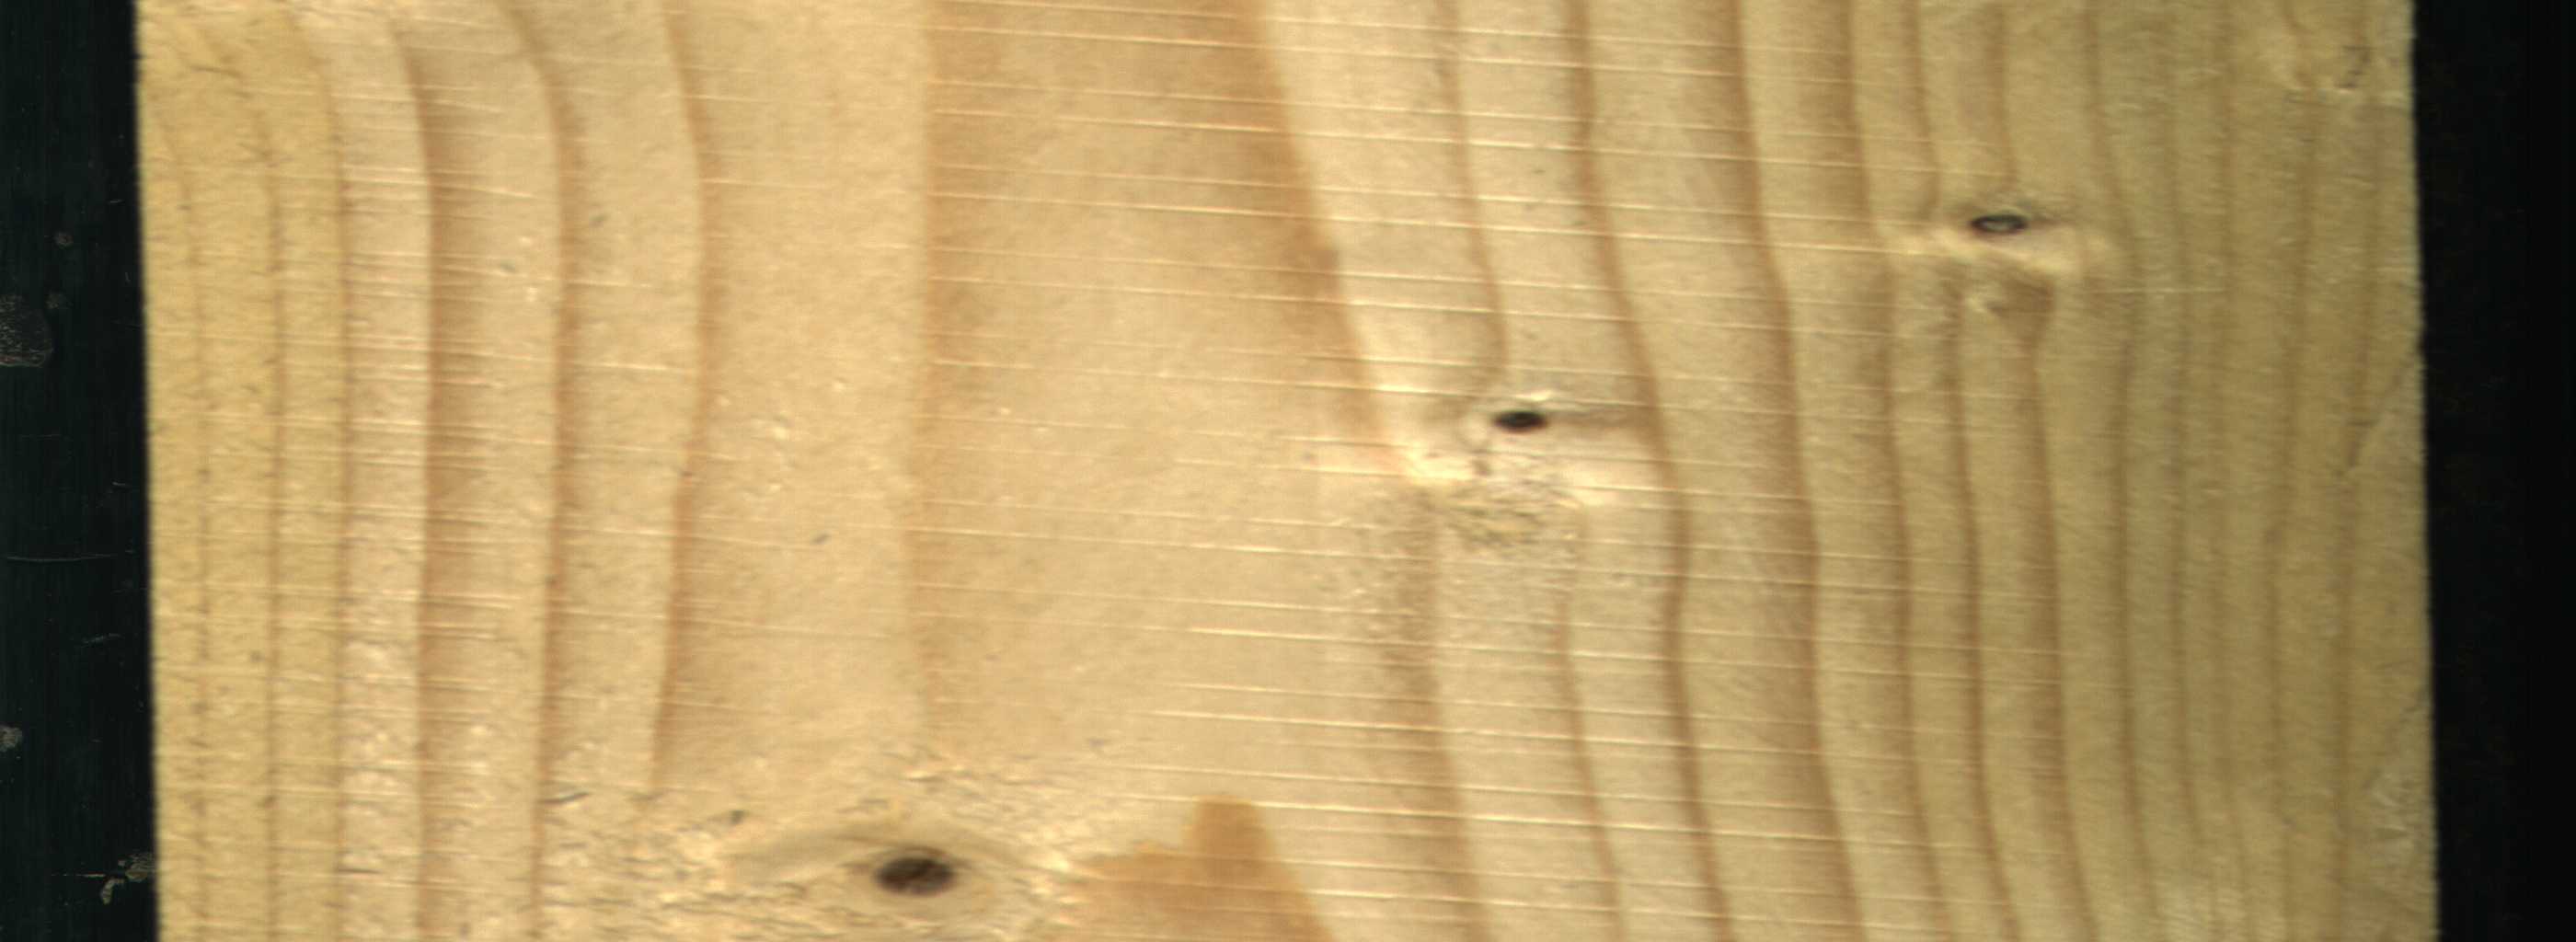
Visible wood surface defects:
Live_Knot
Live_Knot
Live_Knot